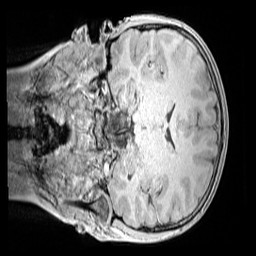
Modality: MP2RAGE
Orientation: coronal
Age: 11
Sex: male
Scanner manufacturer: siemens
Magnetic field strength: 3 T
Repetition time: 4 s
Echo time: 0.00299 s